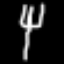
Label: fork